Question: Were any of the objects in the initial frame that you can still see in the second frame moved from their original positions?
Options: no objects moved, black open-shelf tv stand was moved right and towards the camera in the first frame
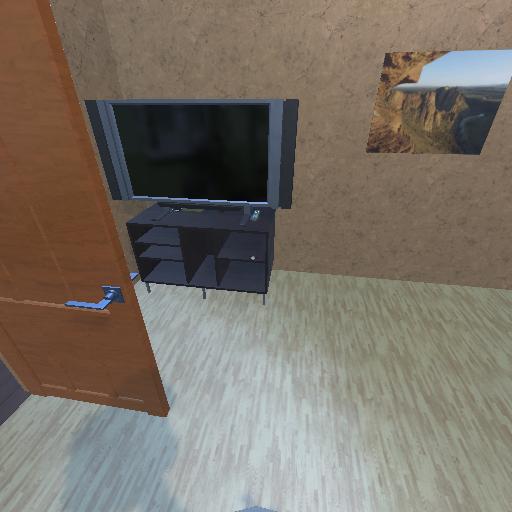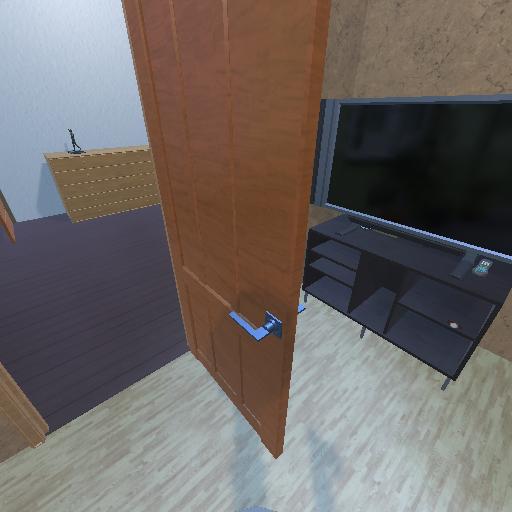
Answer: no objects moved